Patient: sex M, age 49
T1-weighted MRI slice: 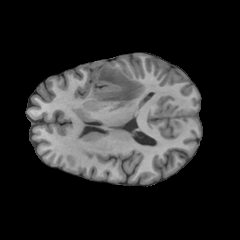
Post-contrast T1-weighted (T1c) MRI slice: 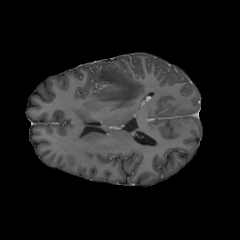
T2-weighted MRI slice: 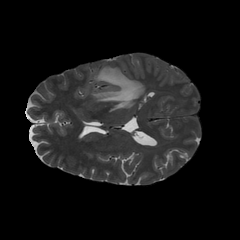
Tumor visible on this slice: yes
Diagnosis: Glioblastoma, IDH-wildtype
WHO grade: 4